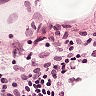
Metastatic tissue present: no